Brain MRI, t2w sequence, axial 2D slice.
Patient: age 51, sex F, weight 95 kg, height 1.95 m
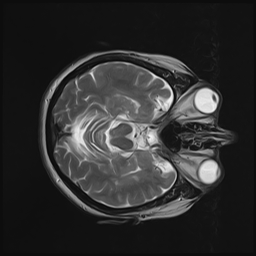